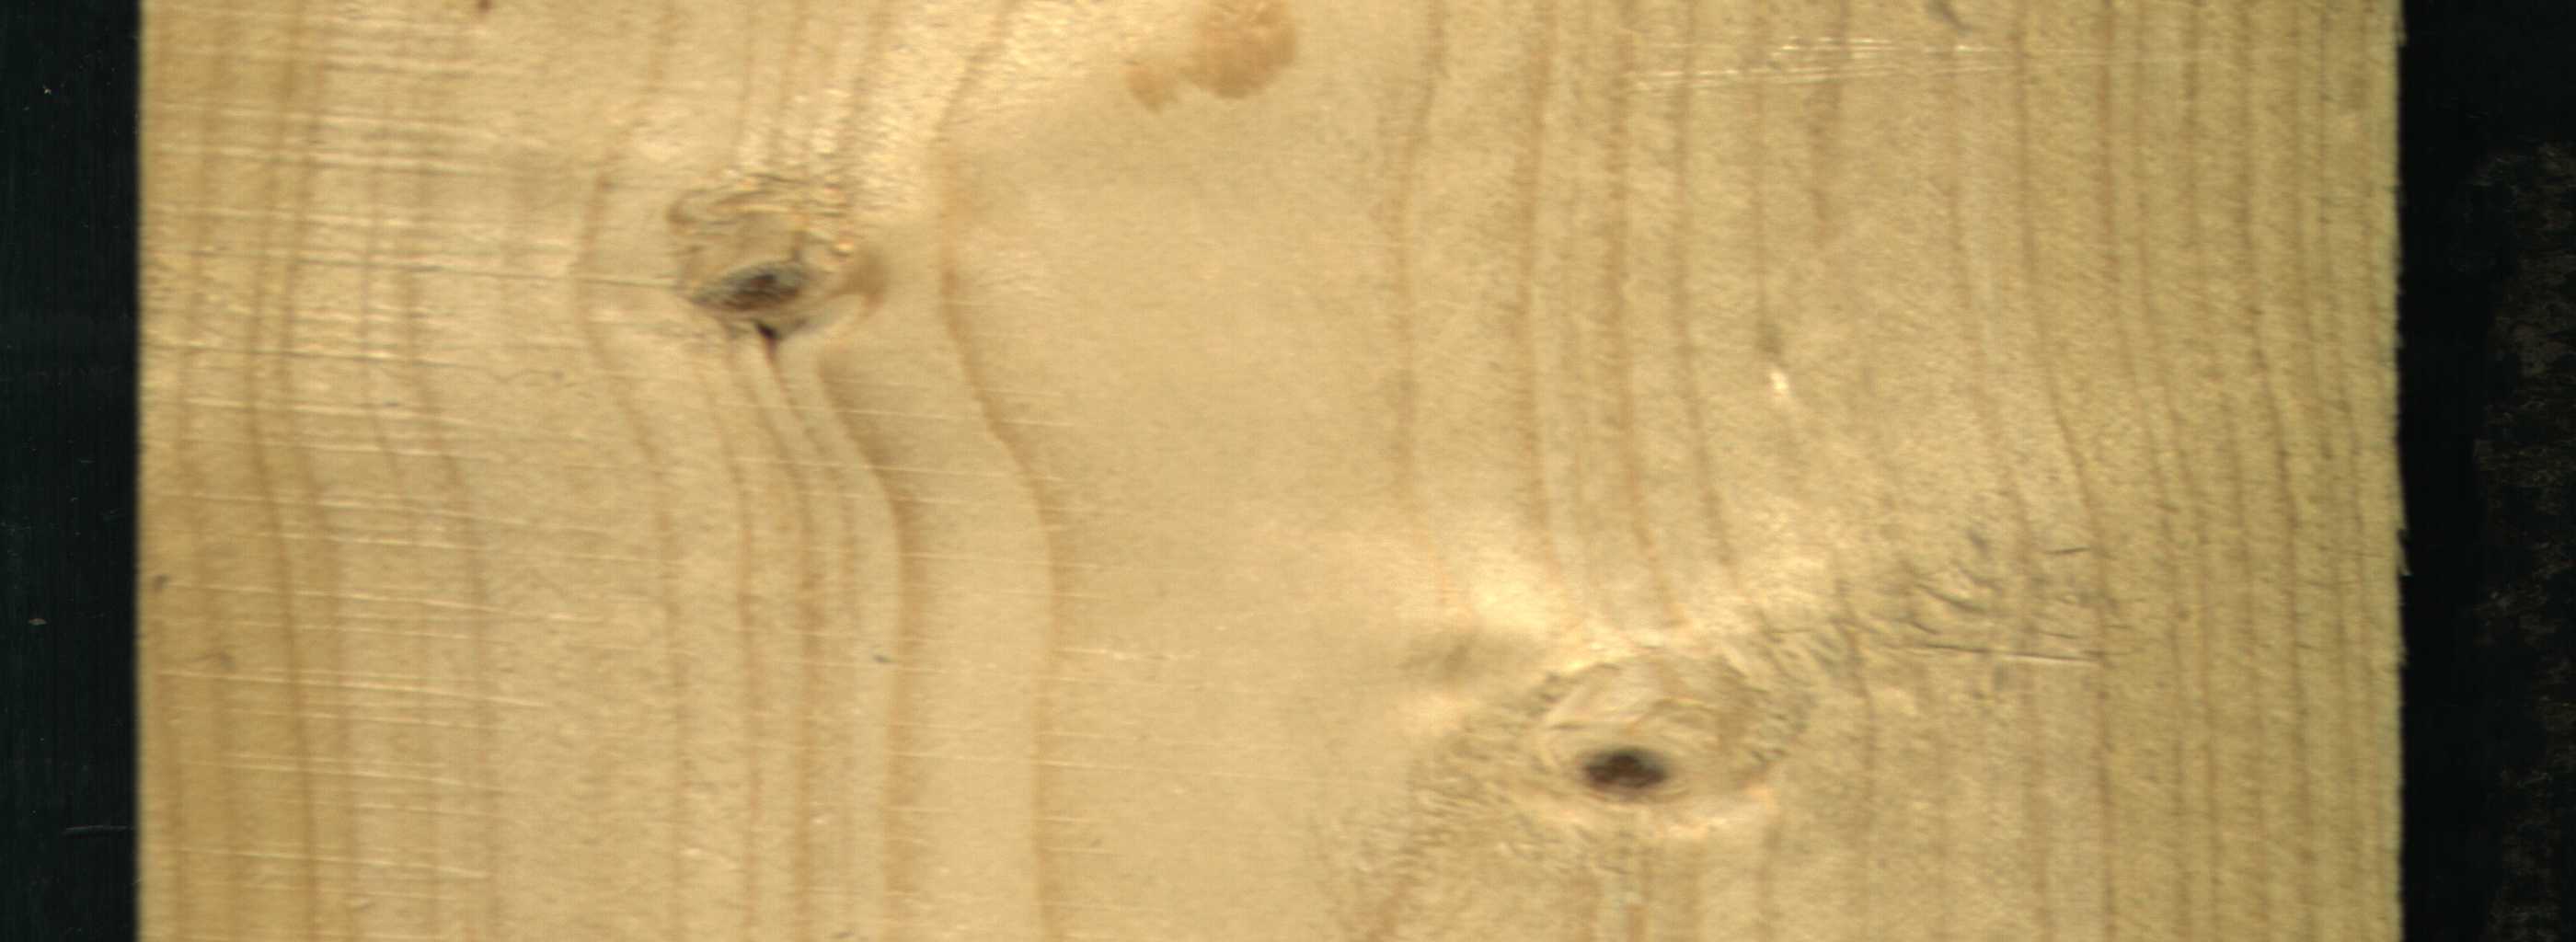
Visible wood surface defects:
Live_Knot
Live_Knot